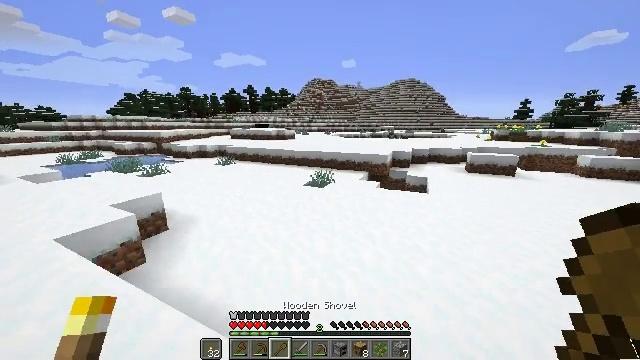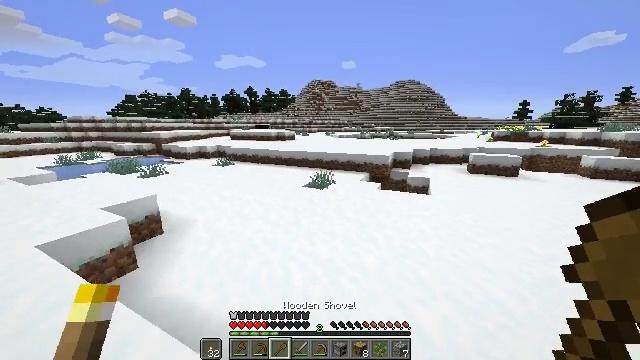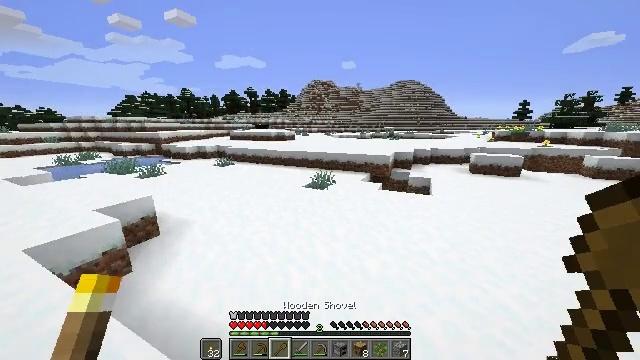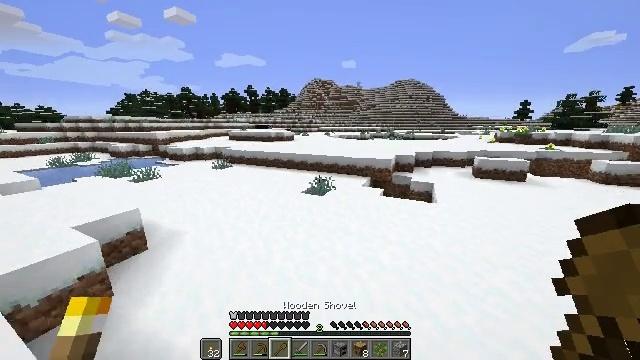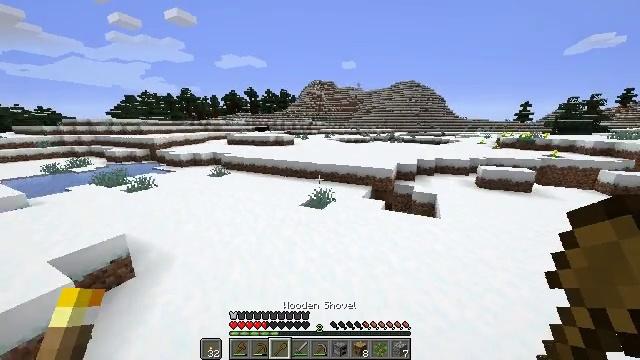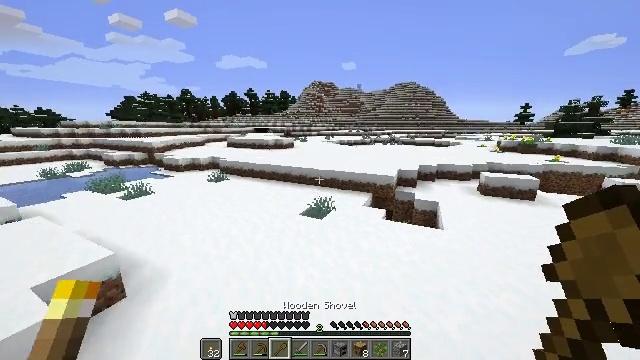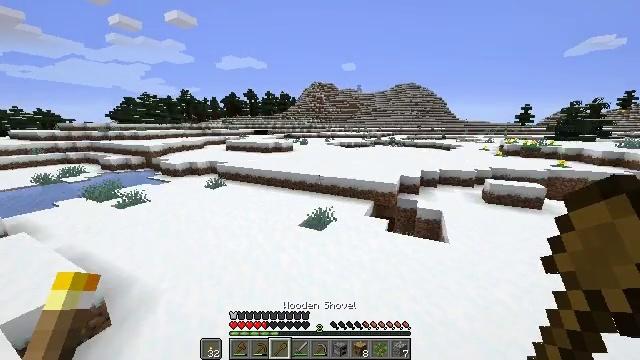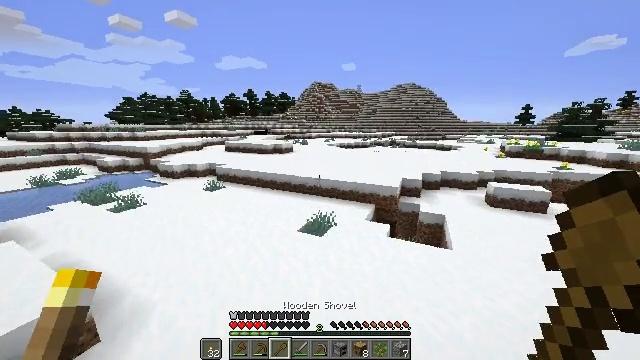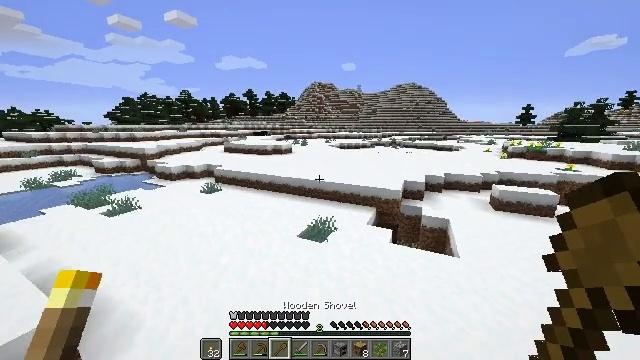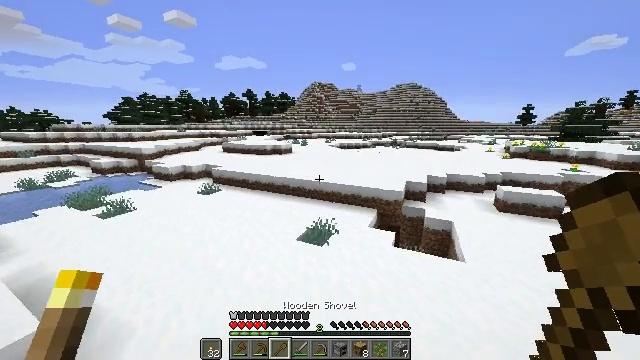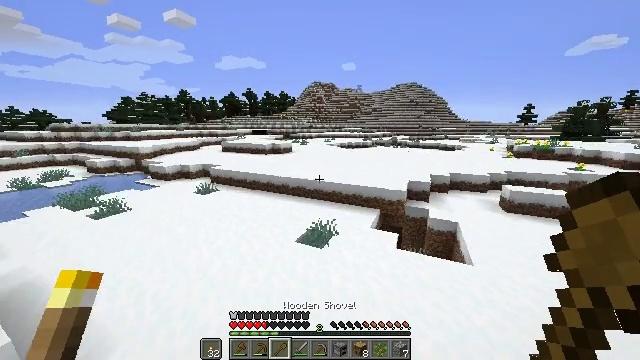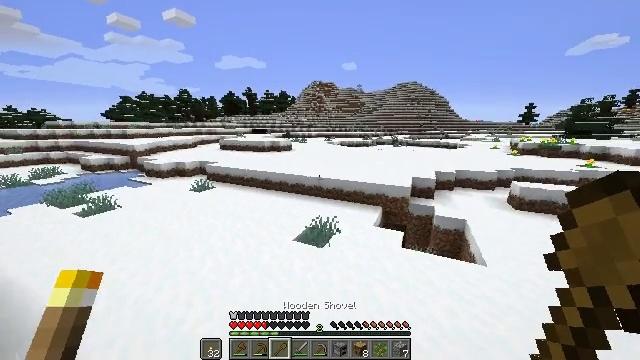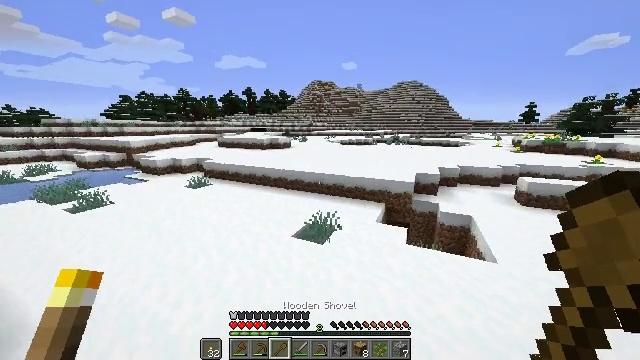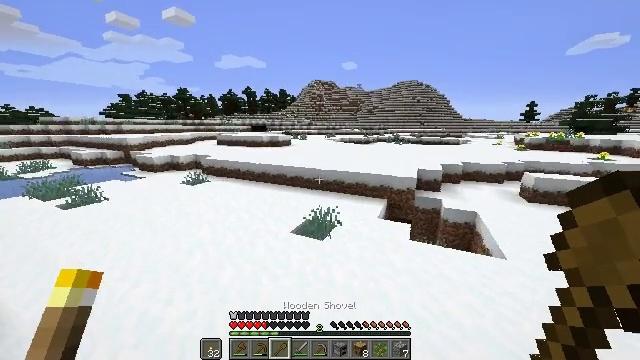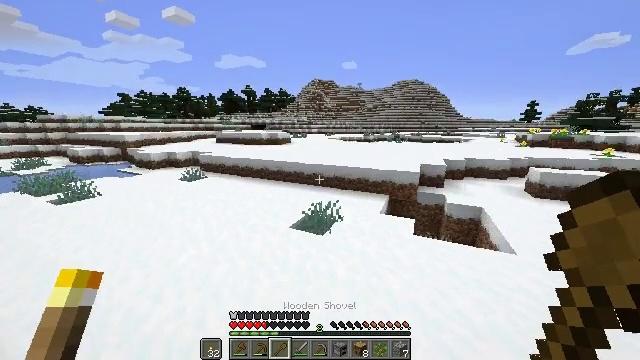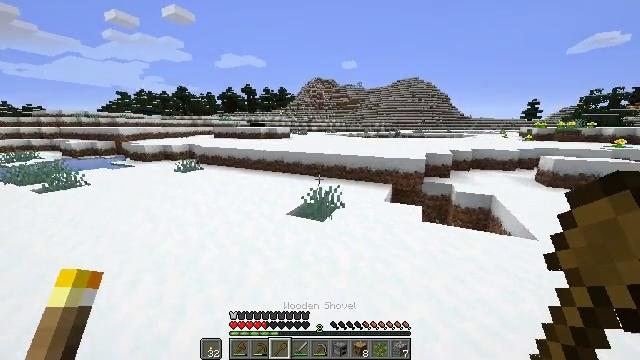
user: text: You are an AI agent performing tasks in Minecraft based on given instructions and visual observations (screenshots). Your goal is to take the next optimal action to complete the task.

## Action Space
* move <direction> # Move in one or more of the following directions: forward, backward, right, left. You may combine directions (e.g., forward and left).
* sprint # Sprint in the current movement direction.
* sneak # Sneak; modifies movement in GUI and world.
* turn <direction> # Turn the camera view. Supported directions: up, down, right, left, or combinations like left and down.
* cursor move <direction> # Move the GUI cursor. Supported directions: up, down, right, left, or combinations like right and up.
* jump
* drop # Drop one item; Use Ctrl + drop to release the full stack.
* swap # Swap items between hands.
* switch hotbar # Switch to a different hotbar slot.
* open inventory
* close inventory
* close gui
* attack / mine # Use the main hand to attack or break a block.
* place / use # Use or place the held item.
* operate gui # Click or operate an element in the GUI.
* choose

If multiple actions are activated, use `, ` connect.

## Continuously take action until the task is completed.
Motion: motion action
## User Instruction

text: Mine the snow on the ground.
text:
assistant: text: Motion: move forward, sprint
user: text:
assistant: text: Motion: move forward, sprint
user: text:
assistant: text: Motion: move forward, sprint, jump
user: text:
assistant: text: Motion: move forward, sprint, jump
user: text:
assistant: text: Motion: move forward, jump
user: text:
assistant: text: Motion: move forward, jump
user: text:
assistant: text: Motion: move forward, jump
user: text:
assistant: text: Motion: move forward, jump
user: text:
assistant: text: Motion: move forward, jump
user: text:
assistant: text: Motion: move forward, jump
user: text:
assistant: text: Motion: move forward, jump
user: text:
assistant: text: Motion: move forward, jump
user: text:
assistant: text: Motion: move forward, jump
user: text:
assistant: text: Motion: move forward, jump
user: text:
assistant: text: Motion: move forward, jump
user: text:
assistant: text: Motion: move forward, turn right
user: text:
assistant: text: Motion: move forward
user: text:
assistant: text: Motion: move forward
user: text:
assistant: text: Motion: move forward, turn down
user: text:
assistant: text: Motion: move forward, turn left and down
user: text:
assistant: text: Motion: move forward, turn left and down
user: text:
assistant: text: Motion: move forward, turn down
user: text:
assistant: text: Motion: move forward, turn down
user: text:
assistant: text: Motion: move forward
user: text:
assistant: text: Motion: move forward
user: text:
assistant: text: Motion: move forward
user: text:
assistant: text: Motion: move forward
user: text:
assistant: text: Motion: move forward, turn up
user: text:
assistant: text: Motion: move forward, turn right and up
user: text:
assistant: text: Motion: move forward, turn up